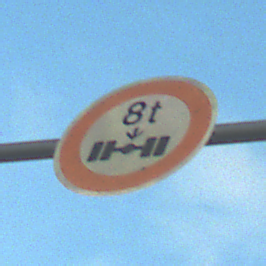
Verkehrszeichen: TatsaechlicheAchslast
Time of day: SunriseSunset
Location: Outdoor (Nature)
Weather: PartlyCloudy
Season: NotSpecified
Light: Natural